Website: crate-barrel
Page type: delivery-shipping
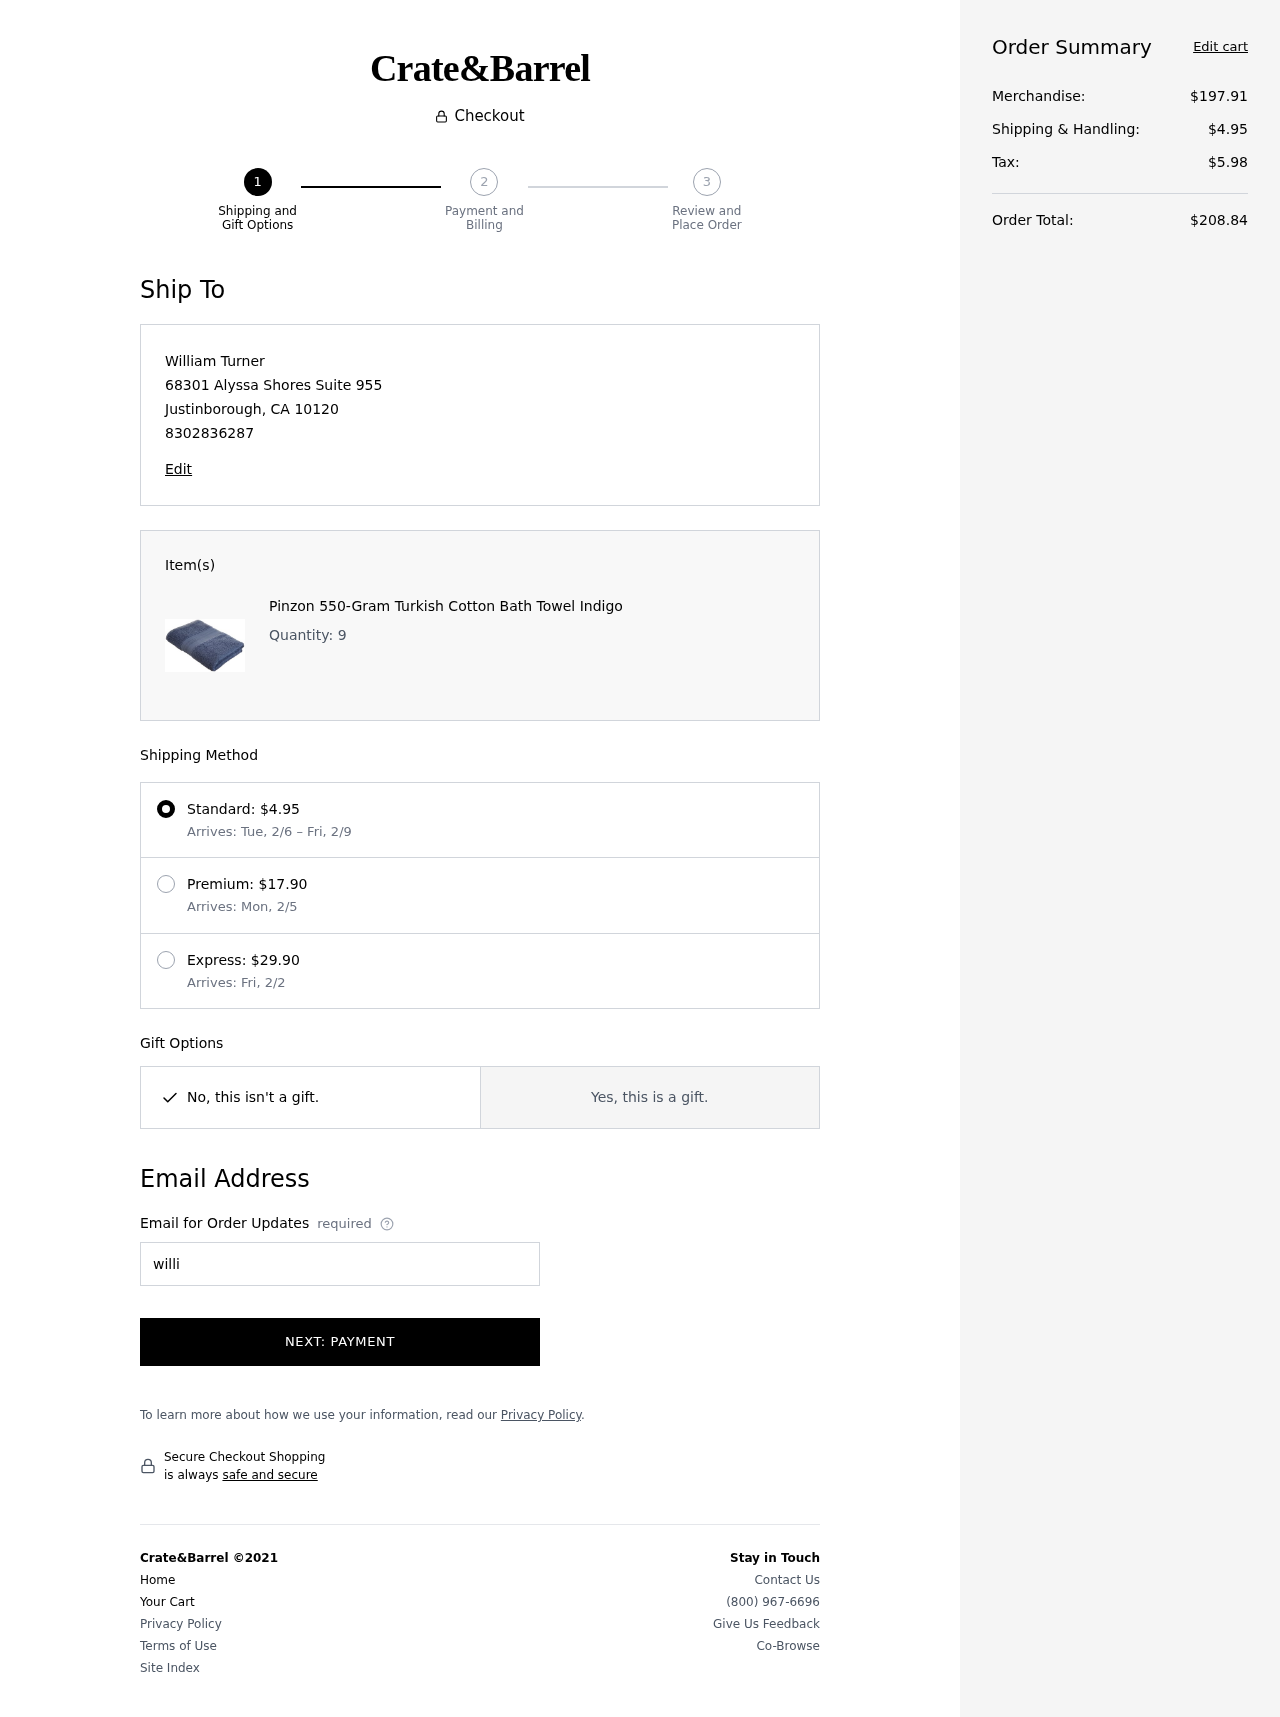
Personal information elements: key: PII_CITY
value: Justinborough
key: PII_EMAIL
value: williamturner@yahoo.com
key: PII_FULLNAME
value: William Turner
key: PII_PHONE
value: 8302836287
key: PII_POSTCODE
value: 10120
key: PII_STATE_ABBR
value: CA
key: PII_STREET
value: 68301 Alyssa Shores Suite 955
Product elements: key: PRODUCT1_NAME
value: Pinzon 550-Gram Turkish Cotton Bath Towel Indigo
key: PRODUCT1_QUANTITY
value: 9
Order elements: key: ORDER_SHIPPING_COST
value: $4.95
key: ORDER_SHIPPING_DATE
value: Tue, 2/6
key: ORDER_DELIVERY_DATE
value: Fri, 2/9
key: ORDER_SHIPPING_COST2
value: $17.90
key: ORDER_DELIVERY_DATE2
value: Arrives: Mon, 2/5
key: ORDER_SHIPPING_COST3
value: $29.90
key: ORDER_DELIVERY_DATE3
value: Arrives: Fri, 2/2
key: ORDER_SUBTOTAL
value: $197.91
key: ORDER_TAX
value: $5.98
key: ORDER_TOTAL
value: $208.84